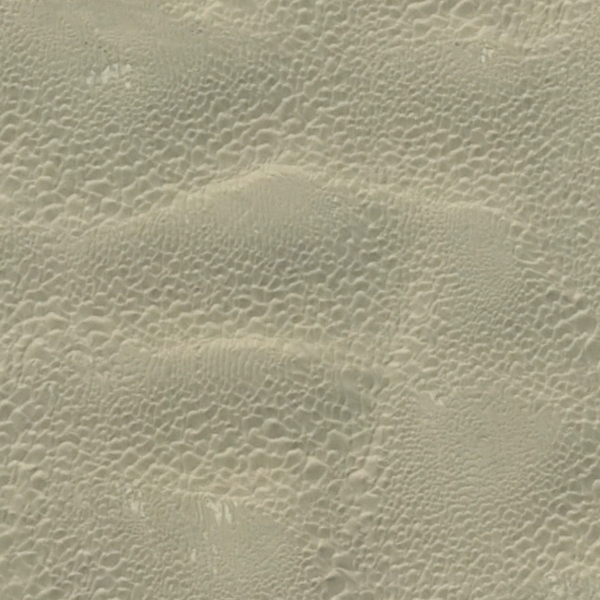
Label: Desert